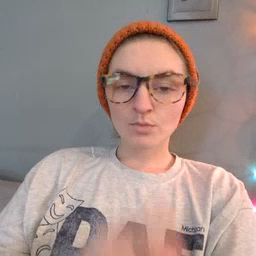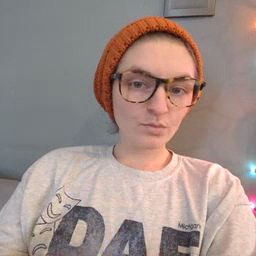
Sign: no